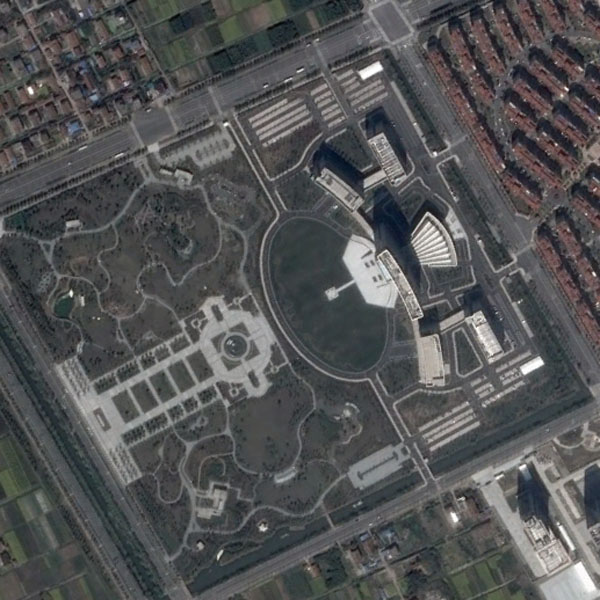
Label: Square